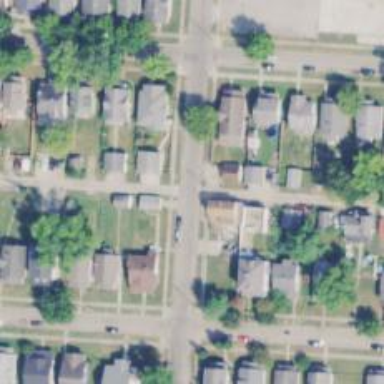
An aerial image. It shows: Alleyway designated as service road.